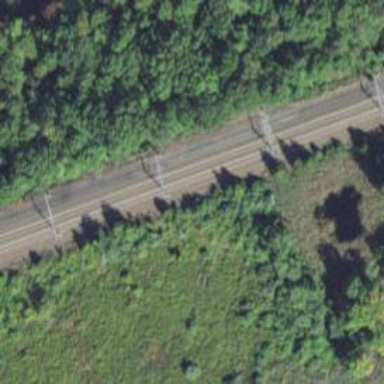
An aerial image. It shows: Railway track with contact line for electrification.